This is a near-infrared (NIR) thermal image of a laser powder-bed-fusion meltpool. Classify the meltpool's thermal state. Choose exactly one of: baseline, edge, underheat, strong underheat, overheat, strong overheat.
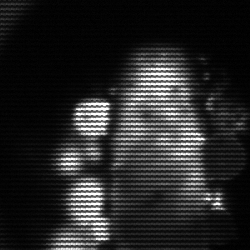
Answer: strong underheat